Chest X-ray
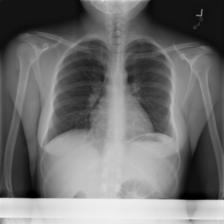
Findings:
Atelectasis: negative
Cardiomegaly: negative
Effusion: negative
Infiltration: negative
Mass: negative
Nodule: negative
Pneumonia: negative
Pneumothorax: negative
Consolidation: negative
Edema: negative
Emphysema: negative
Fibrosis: negative
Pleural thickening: negative
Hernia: negative